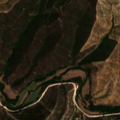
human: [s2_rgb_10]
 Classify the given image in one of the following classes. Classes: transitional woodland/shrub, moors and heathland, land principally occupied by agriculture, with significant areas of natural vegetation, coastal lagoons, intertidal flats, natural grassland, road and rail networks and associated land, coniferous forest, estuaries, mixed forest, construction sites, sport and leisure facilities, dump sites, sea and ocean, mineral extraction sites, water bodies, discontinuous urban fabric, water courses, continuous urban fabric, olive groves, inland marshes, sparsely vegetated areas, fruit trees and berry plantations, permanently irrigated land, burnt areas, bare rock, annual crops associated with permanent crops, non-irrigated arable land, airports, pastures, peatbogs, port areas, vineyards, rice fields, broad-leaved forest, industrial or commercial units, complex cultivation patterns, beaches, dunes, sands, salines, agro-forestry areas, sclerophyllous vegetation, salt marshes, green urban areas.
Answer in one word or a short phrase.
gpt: permanently irrigated land, broad-leaved forest, sclerophyllous vegetation, transitional woodland/shrub